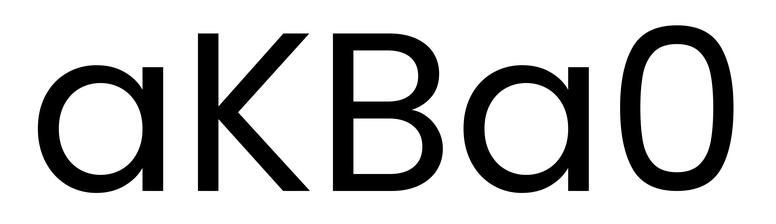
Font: Poppins-Regular